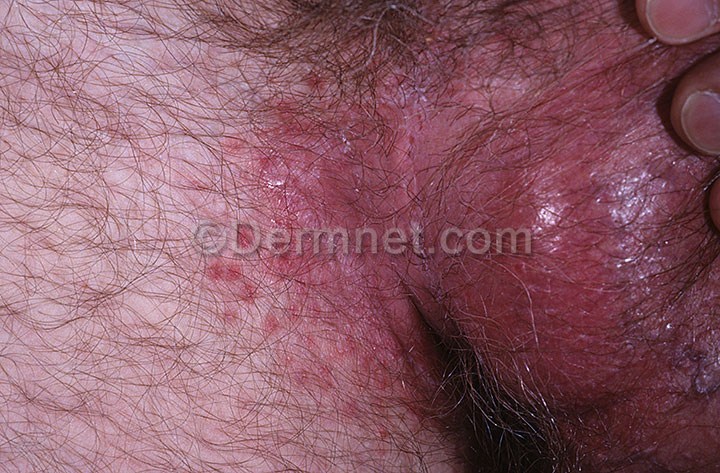
Disease: Tinea Ringworm Candidiasis and other Fungal Infections